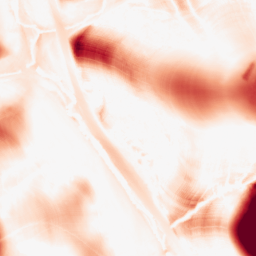
Category: morphological
Decomposition family: morphological
Decomposition parameters: operation: opening
size: 50
Upsampling method: cubic_mitchell
Upsampling parameters: scale: 4
Upsampling scale: 4